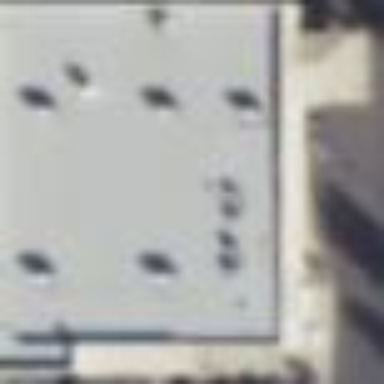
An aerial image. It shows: Retail building.